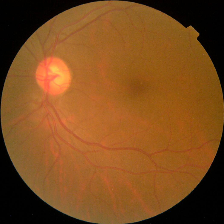
Diabetic retinopathy grade: No DR